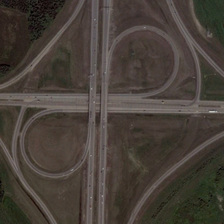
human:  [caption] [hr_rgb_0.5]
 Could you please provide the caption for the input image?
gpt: many green plants and bareland are near a viaduct with some cars .

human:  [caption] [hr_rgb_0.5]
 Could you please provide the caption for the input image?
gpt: many green plants and bareland are near a viaduct with some cars .

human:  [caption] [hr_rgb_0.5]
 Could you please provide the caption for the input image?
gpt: many green plants and bareland are near a viaduct with some cars .

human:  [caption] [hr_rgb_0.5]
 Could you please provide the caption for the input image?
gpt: many green plants and bareland are near a viaduct with some cars .

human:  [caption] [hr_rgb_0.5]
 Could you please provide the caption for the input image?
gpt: many green plants and bareland are near a viaduct with some cars .